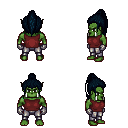
a pixel art fantasy rpg character, male body template, orc, green skin, maroon sleeveless shirt, metal pants, raven long topknot hairstyle, metal gloves, four views (front, back, left, right), 2x2 character sprite sheet, small pixel art, hard edges, no anti-aliasing